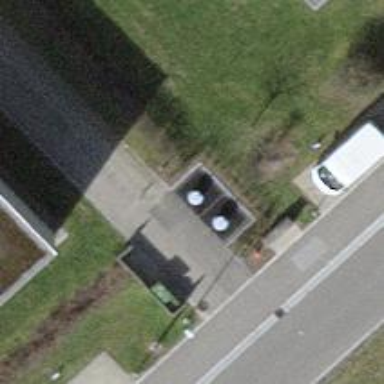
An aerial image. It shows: Bollard.